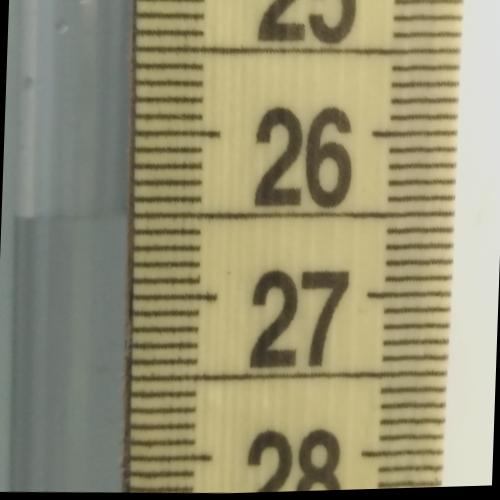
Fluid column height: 26.5 cm